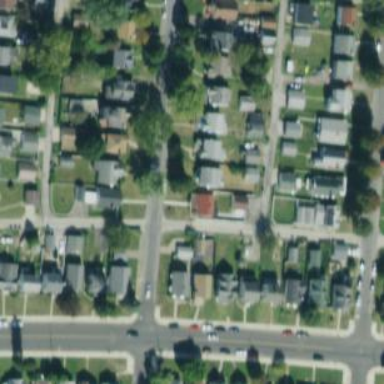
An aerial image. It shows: Alley classified as service road.